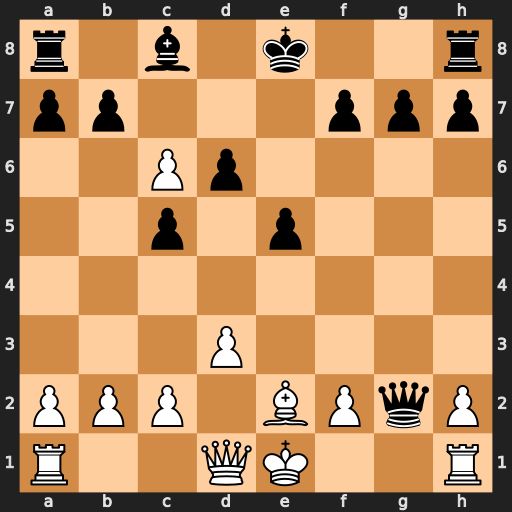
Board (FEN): r1b1k2r/pp3ppp/2Pp4/2p1p3/8/3P4/PPP1BPqP/R2QK2R
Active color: w
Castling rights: KQkq
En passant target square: -
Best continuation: Bf3 Qg5 cxb7 Bxb7 Bxb7